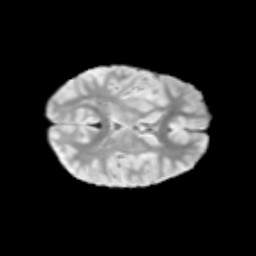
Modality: T2w
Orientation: axial
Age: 9
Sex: male
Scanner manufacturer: siemens
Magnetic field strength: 3 T
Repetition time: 3.8 s
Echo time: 0.07 s